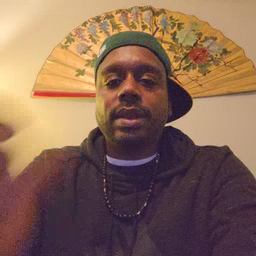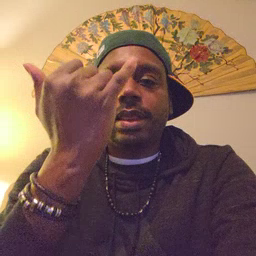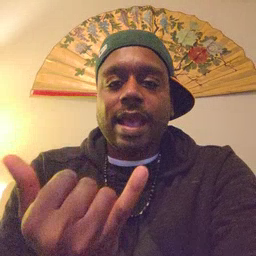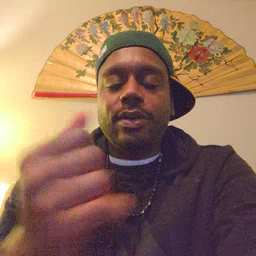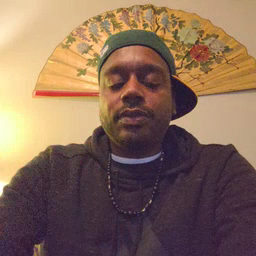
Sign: now